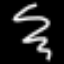
Label: squiggle